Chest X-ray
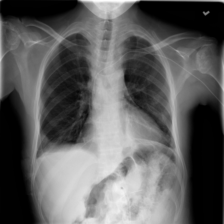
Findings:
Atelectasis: negative
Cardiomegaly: negative
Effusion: negative
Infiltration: negative
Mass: negative
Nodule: negative
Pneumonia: negative
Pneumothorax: negative
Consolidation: negative
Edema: negative
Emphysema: negative
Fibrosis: negative
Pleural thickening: negative
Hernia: negative